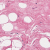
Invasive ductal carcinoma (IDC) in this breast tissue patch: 0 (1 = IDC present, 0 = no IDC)